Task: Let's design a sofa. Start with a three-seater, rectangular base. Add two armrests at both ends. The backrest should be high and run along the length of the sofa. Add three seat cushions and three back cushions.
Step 460:
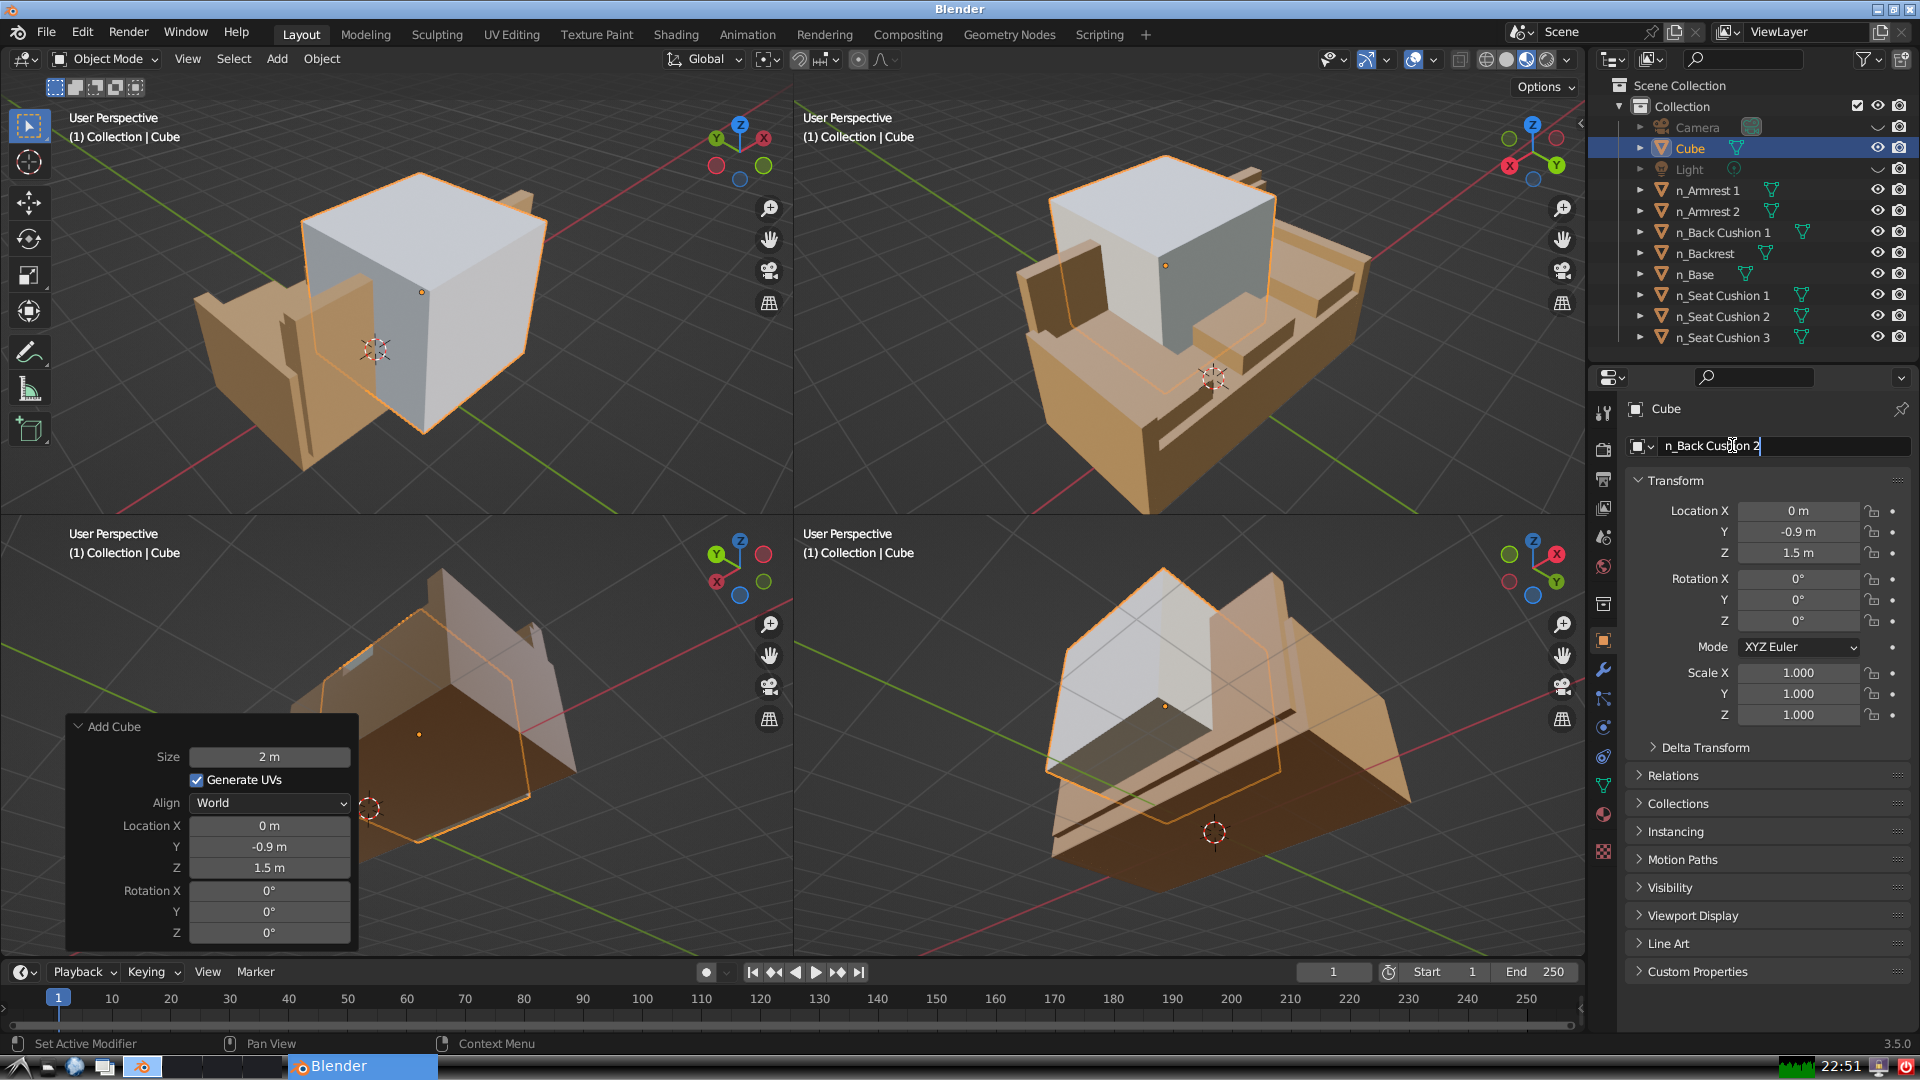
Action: {"key_press": ['Return']}